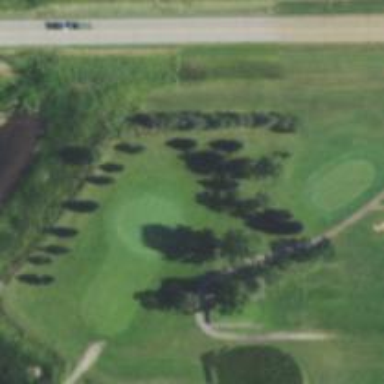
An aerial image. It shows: Golf hole.